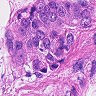
Metastatic tissue present: yes